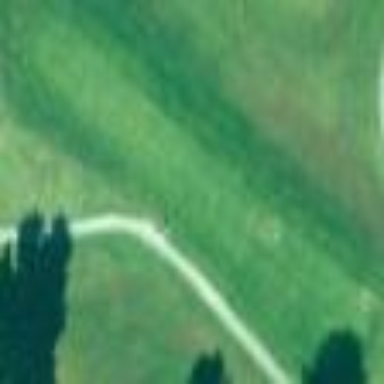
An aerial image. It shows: Golf tee area with grass surface.